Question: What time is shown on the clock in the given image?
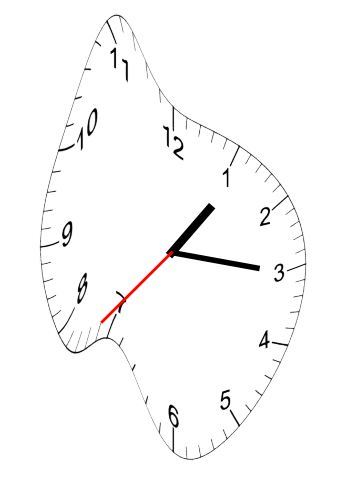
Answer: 01:15:37